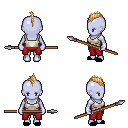
a pixel art fantasy rpg character, female body template, dark elf, purple skin, white pirate shirt, red pants, light blonde mohawk hairstyle, black slippers, spear, four views (front, back, left, right), 2x2 character sprite sheet, small pixel art, hard edges, no anti-aliasing